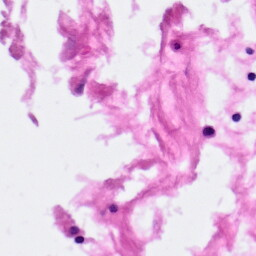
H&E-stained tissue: Pancreatic